Sex: F
Age: 46
Scanner: Avanto
Primary tumour origin: Ca Bronchi
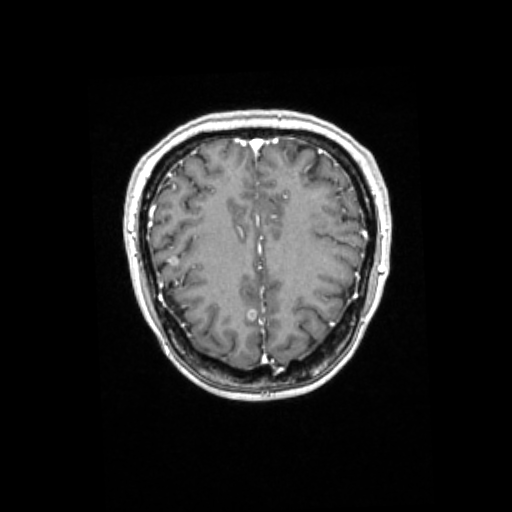
Segmented lesion volume (cc): 1.525
Number of lesion components: 6